Question: I try to make a MatrixLayout with 1 colum containing 2 lines of text and 1 column with a line of text and an Icon.
At the moment it looks like this:

1. Problem: The Icon is floated to the right of the text element, but should bbe positioned under the text. Why is this?
2. Problem: The columns widths are 50% / 50%, I need them to be 30% / 70%. I tried to set the property "widths" for the MatrixLayout, but in my XML view I cannot set them like widths="[30%, 70%]"because then console says:
> Uncaught Error: "[30%, 70%]" is of type object, expected sap.ui.core.CSSSize[] for property "widths" of Element sap.ui.commons.layout.MatrixLayout#__layout1
The snippet from the view:
'''
<layout:MatrixLayout
layoutFixed="false"
columns="2"
width="100%"
widths="10%, 90%"
>
<layout:MatrixLayoutRow>
<layout:cells>
<layout:MatrixLayoutCell>
<Text width="80%" maxLines="1" clampHeight="1" text="lululajksdhkajsdh askdahksdhahsdjkahjksdhasd kjahsdkjahsdhasjkdhasjd ">
</Text>
<Text width="80%" maxLines="1" clampHeight="1" text="lululajksdhkajsdh askdahksdhahsdjkahjksdhasd kjahsdkjahsdhasjkdhasjd ">
</Text>
</layout:MatrixLayoutCell>
<layout:MatrixLayoutCell>
<Text width="80%" maxLines="1" clampHeight="1" text="lululajksdhkajsdh askdahksdhahsdjkahjksdhasd kjahsdkjahsdhasjkdhasjd ">
</Text>
<core:Icon src="sap-icon://add"></core:Icon>
</layout:MatrixLayoutCell>
</layout:cells>
</layout:MatrixLayoutRow>
</layout:MatrixLayout>
'''
What do I do wrong? Thanks..
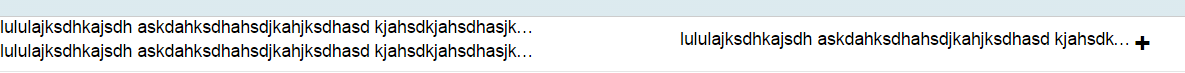
Answer: I don't think you can specify it in the XMLView directly -- since it's an array, I don't think you can specify it directly in an attribute
However, if you specify an ID for your 'MatrixLayout' you could of course perfectly set it using the controller:
'''
onAfterRendering: function() {
this.byId("myMatrixLayout").setWidths(["30%", "70%"]);
}
'''
EDIT: I also noticed you are setting multiple controls in a 'MatrixLayoutCell'.
Although that may work, it is generally better to have each control in its own cell, for better control of the layout:
'''
<l:MatrixLayout id="myLayout">
<l:MatrixLayoutRow>
<l:MatrixLayoutCell><Text text="In pharetra diam pretium bibendum" /></l:MatrixLayoutCell>
<l:MatrixLayoutCell><Text text="Sed tristique diam non imperdiet commodo" /></l:MatrixLayoutCell>
</l:MatrixLayoutRow>
<l:MatrixLayoutRow>
<l:MatrixLayoutCell><Text text="At tincidunt purus finibus" /></l:MatrixLayoutCell>
<l:MatrixLayoutCell><core:Icon src="sap-icon://add" /></l:MatrixLayoutCell>
</l:MatrixLayoutRow>
</l:MatrixLayout>
'''